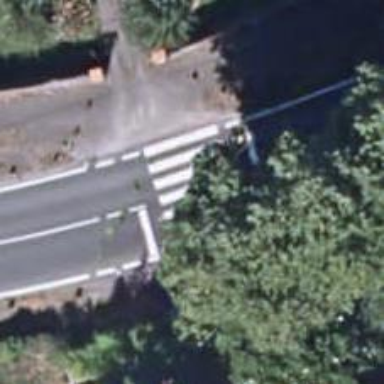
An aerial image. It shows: Marked crossing on the road.